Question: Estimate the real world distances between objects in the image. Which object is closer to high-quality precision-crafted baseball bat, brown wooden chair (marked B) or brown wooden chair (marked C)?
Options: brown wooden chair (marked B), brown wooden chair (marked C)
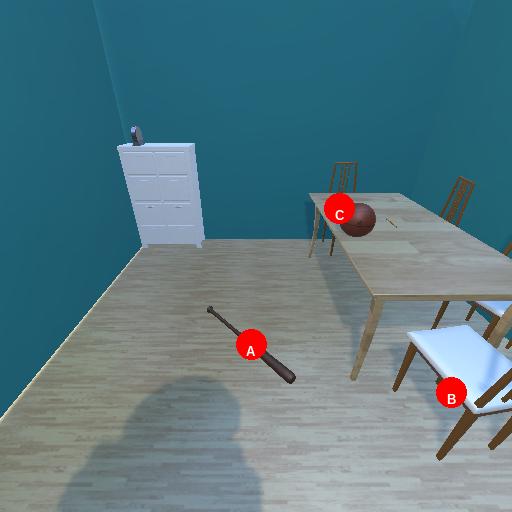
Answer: brown wooden chair (marked B)